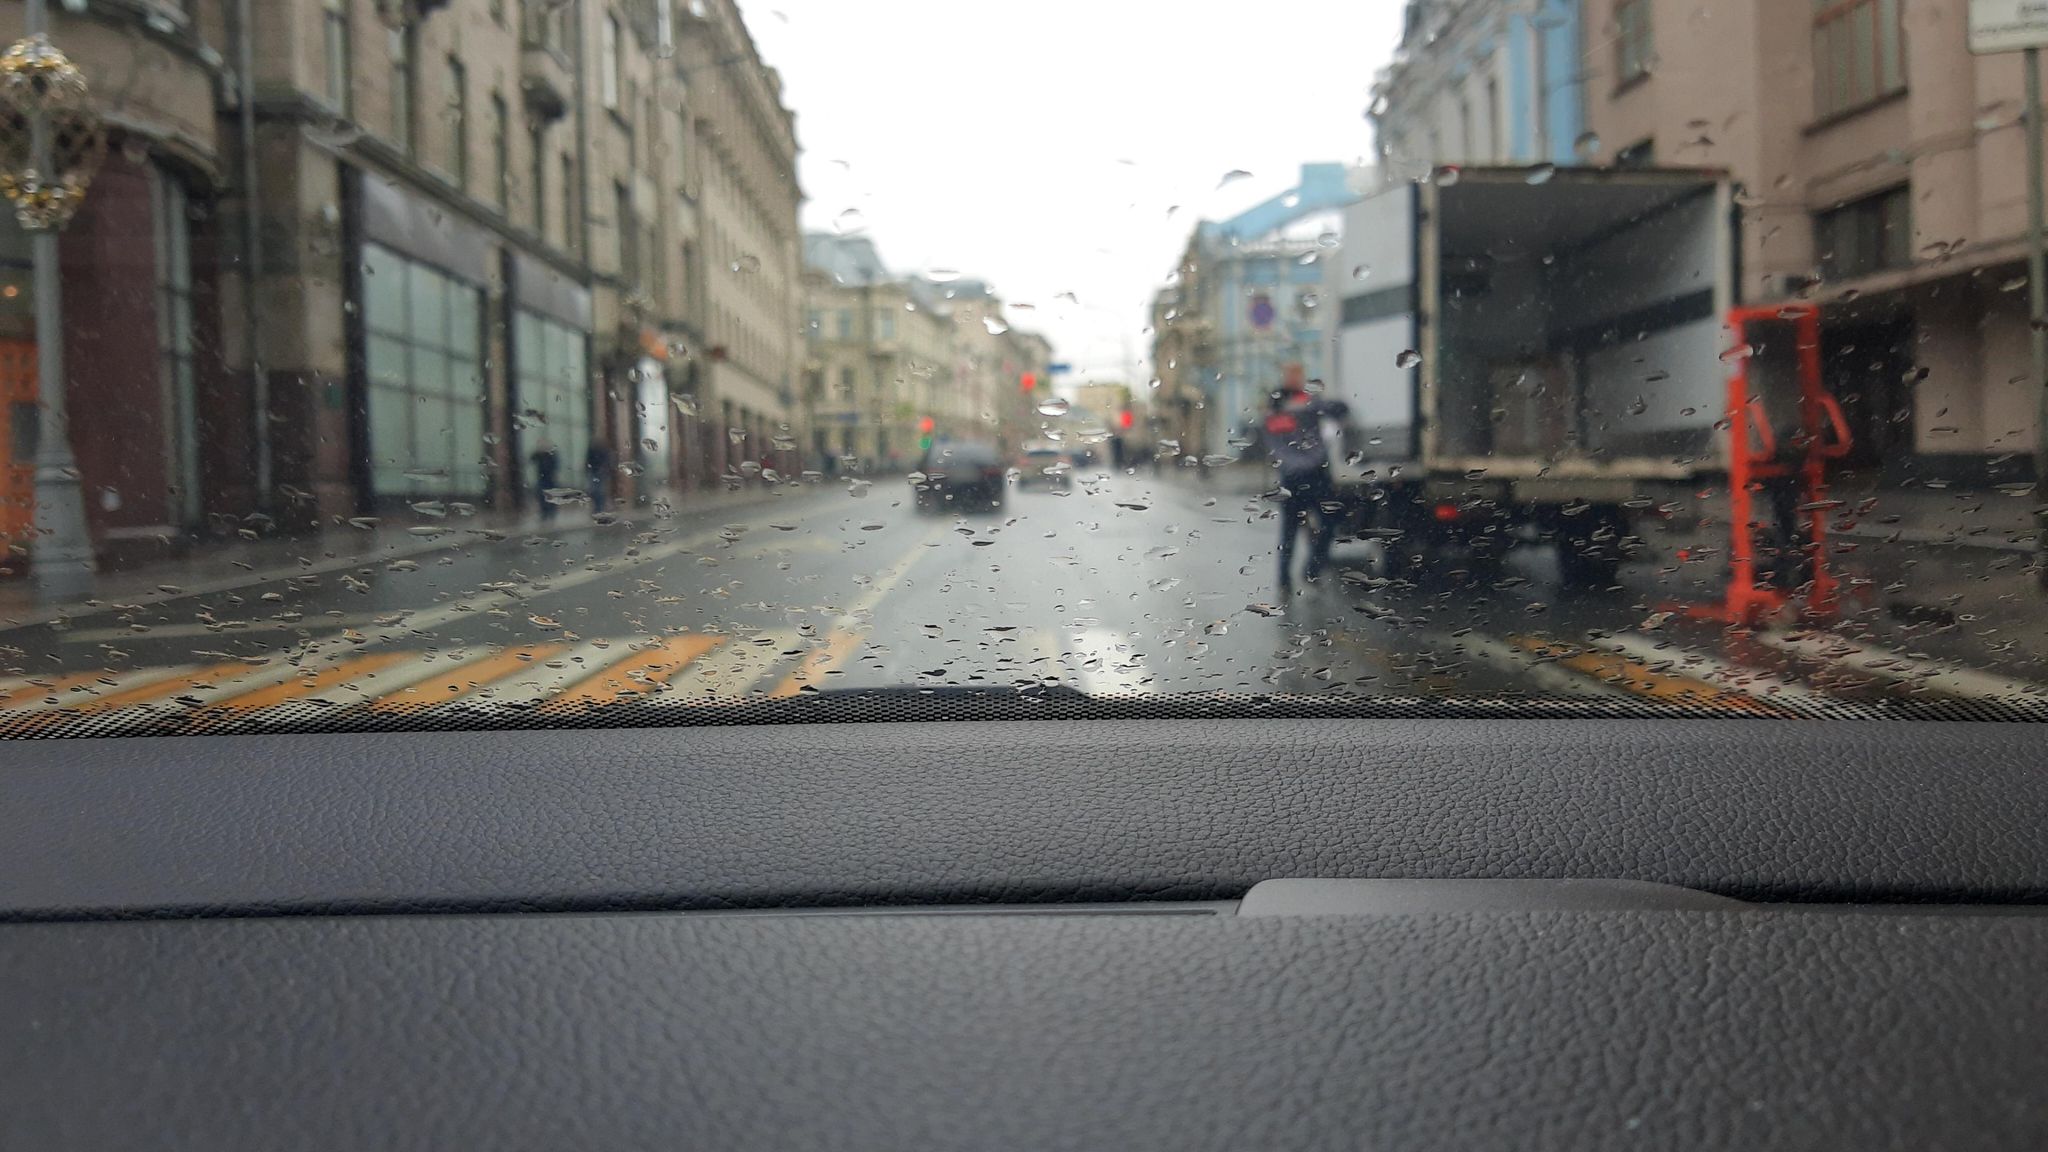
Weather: rainy
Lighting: day
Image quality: slightly poor
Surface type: driving surface
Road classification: footway
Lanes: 2
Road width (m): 5
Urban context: urban centre
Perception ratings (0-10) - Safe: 5.5, Lively: 8.2, Beautiful: 4.22, Boring: 4.99, Depressing: 4.08, Wealthy: 5.82